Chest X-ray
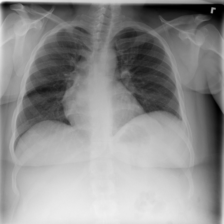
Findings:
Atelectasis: positive
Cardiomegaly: negative
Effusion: negative
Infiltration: negative
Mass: negative
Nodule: negative
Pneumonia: negative
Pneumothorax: negative
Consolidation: negative
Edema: negative
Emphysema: negative
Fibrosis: negative
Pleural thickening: negative
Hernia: negative